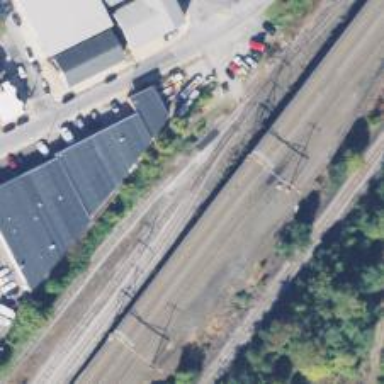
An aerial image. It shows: Railway spur service.